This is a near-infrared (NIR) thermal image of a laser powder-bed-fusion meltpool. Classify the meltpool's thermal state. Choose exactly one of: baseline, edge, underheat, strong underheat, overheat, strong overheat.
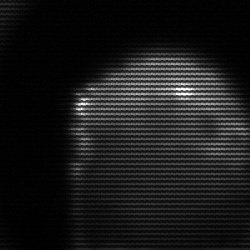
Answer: edge